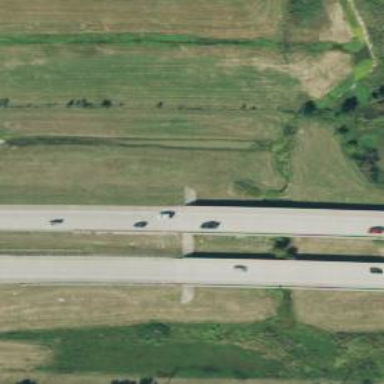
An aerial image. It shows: Bridge over motorway.